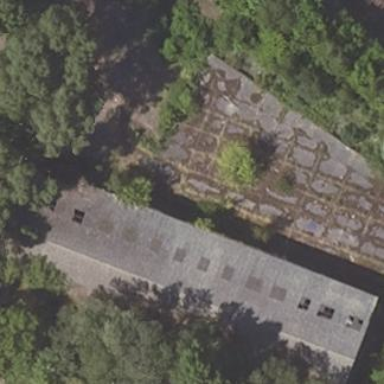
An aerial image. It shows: Ruins of building.